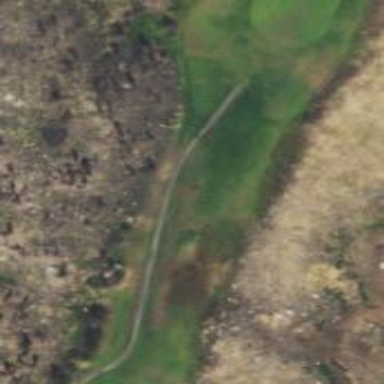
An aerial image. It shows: Service road used as golf cart path.